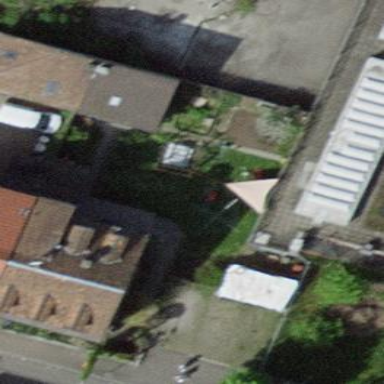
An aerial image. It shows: Semidetached house.